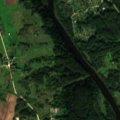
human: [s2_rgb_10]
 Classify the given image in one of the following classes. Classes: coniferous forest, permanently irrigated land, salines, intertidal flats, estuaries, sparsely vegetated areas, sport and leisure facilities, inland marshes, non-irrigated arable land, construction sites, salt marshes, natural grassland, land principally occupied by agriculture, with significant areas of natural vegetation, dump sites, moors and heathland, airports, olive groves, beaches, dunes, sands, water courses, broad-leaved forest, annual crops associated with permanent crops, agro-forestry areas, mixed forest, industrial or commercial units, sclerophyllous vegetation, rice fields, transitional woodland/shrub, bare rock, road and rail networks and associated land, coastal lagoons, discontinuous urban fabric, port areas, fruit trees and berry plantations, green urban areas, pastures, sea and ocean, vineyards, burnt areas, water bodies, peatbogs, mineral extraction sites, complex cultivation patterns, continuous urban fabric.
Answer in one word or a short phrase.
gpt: discontinuous urban fabric, industrial or commercial units, sport and leisure facilities, non-irrigated arable land, complex cultivation patterns, land principally occupied by agriculture, with significant areas of natural vegetation, broad-leaved forest, coniferous forest, mixed forest